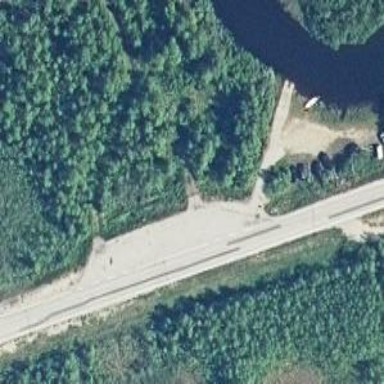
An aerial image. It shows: Rest area along the road.